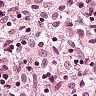
Metastatic tissue present: no